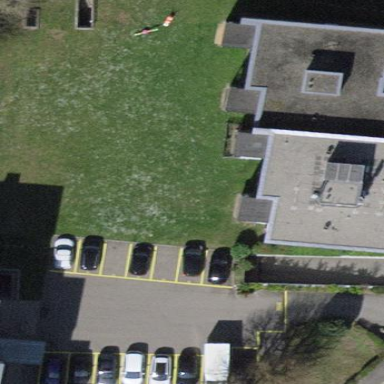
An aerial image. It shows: Flat-roofed apartment building.